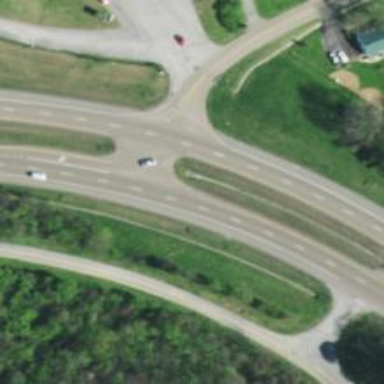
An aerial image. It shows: Trunk link highway.